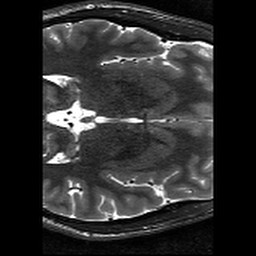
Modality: T2w
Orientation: axial
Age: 21
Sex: male
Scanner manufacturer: siemens
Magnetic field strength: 3 T
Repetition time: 11.39 s
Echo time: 0.09 s